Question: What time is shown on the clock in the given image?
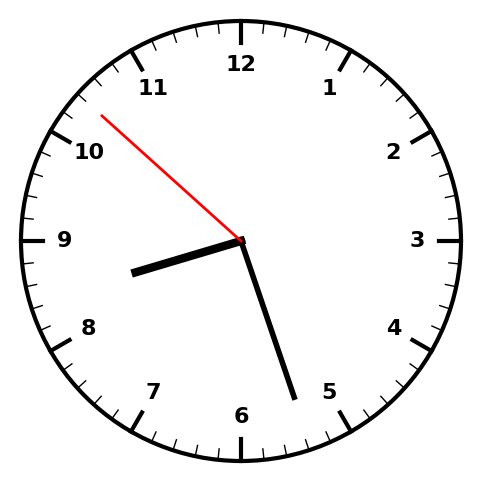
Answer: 08:26:52